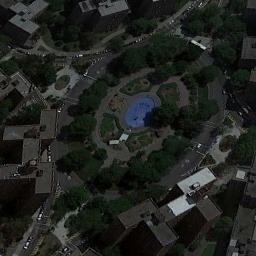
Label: roundabout